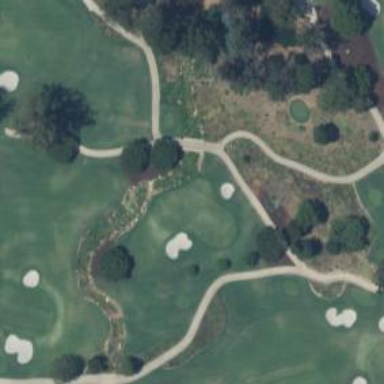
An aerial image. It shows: Path for golf carts.